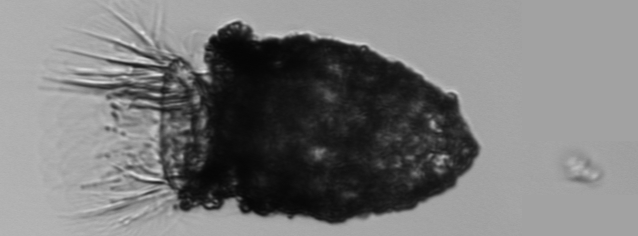
Label: Stenosemella_morphotype1